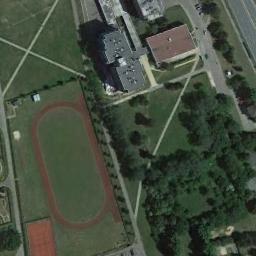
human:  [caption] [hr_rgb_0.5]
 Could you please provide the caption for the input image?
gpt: There is a track and field on the green field .

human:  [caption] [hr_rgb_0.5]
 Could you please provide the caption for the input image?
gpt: The track and field are next to the lawn and trees, And there are buildings nearby .

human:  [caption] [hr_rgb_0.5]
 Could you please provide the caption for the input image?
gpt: The ground track field is on a lawn and a grove of trees and some buildings are next to the ground track field .

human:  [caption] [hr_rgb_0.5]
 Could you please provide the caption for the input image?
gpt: There are lots of trees near the ground track field .

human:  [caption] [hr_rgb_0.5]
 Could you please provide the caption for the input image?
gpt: There are many green trees beside the ground track field .